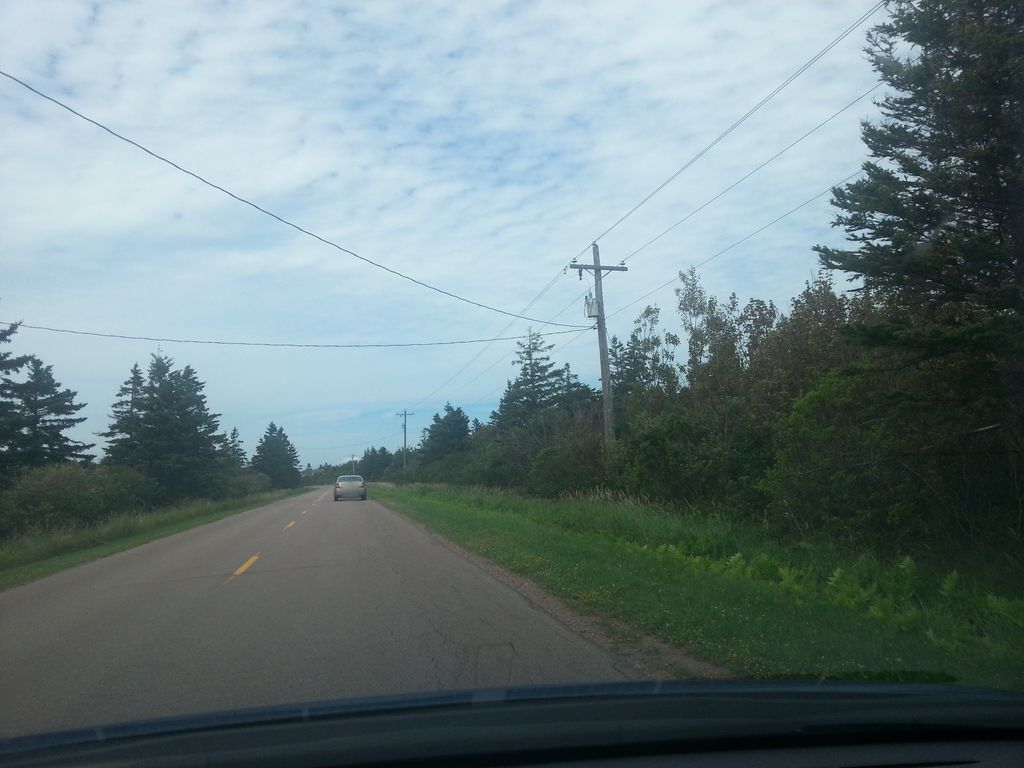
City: charlottetown